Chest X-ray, PA view. Patient: 9 years old, sex F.
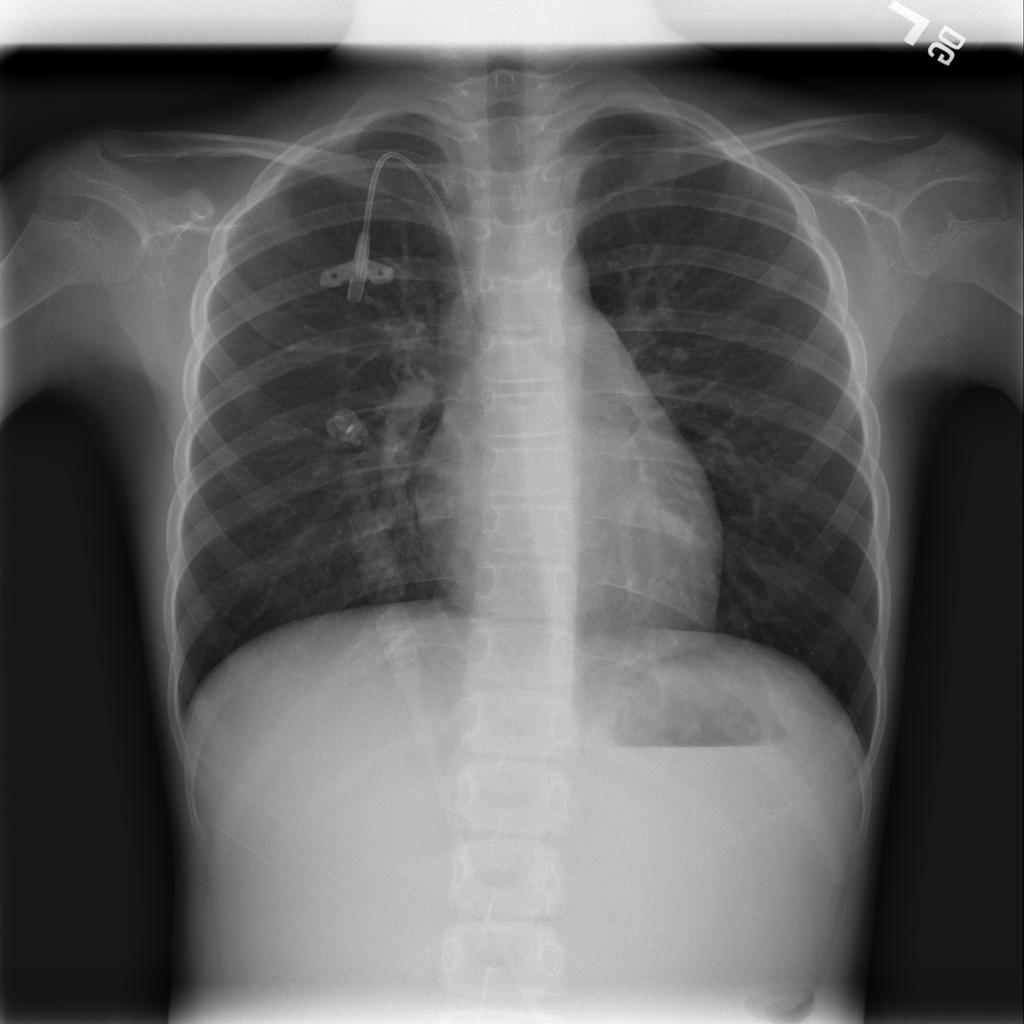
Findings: No Finding